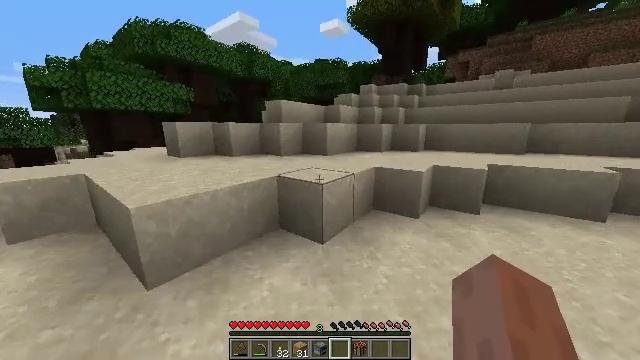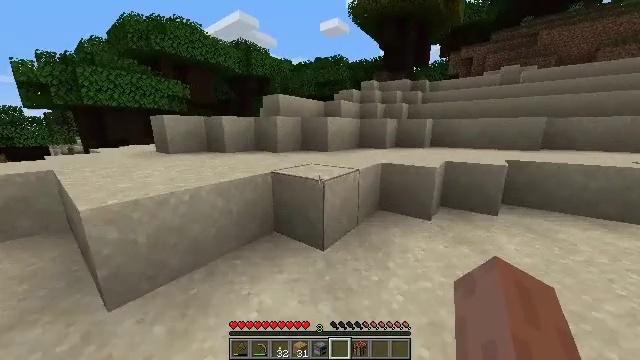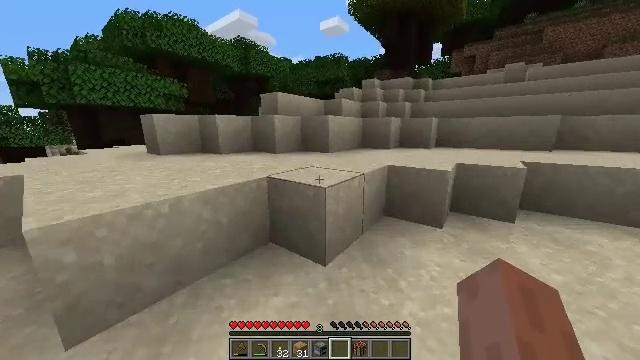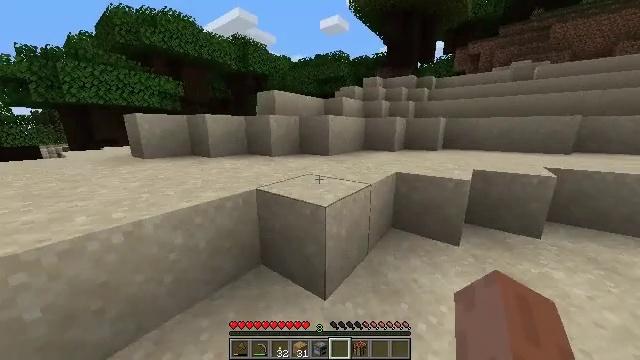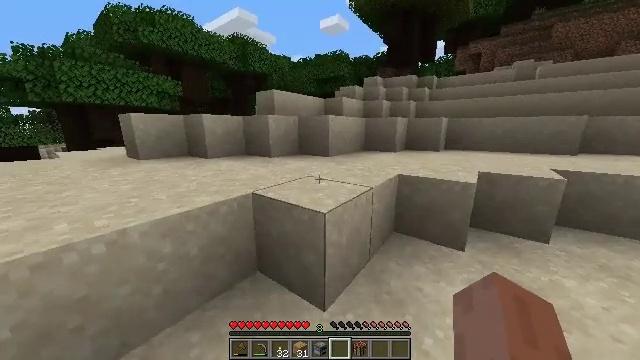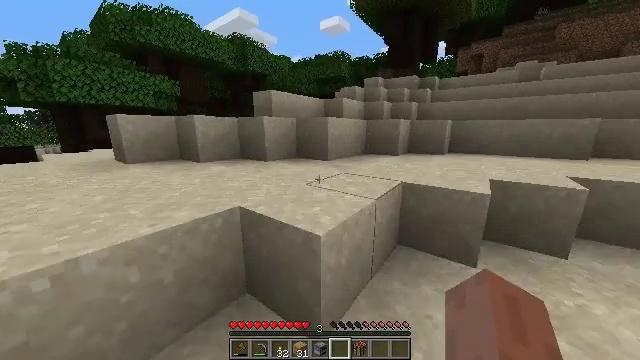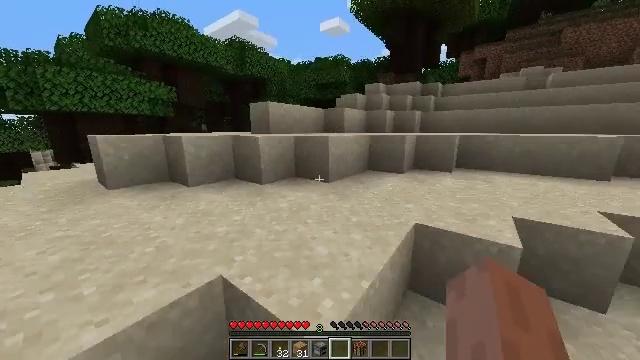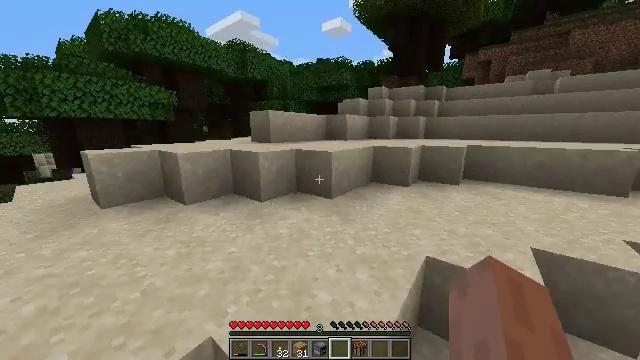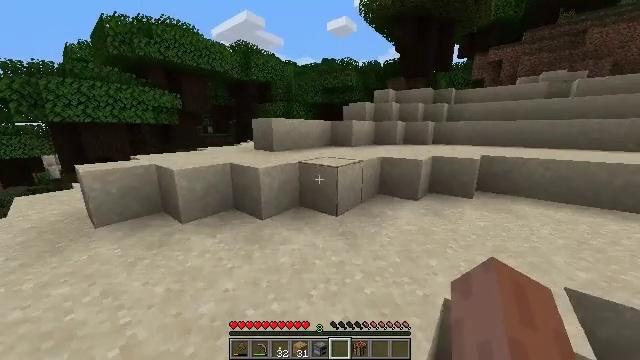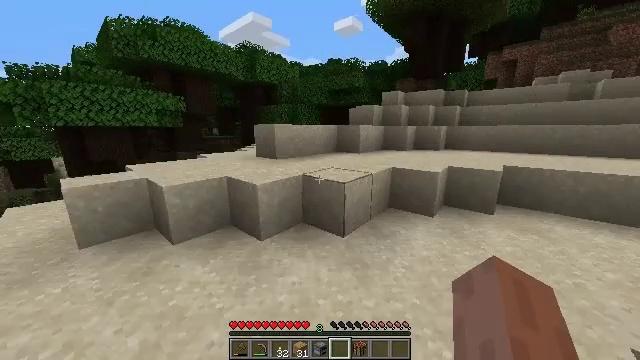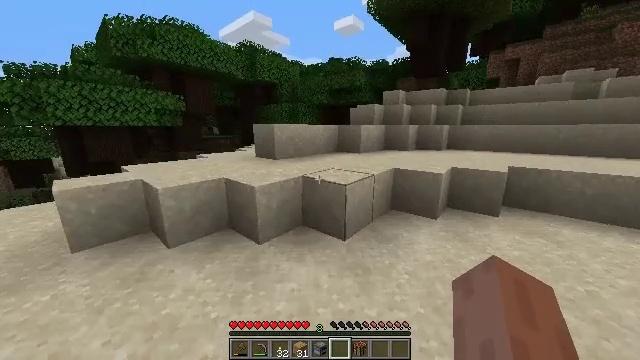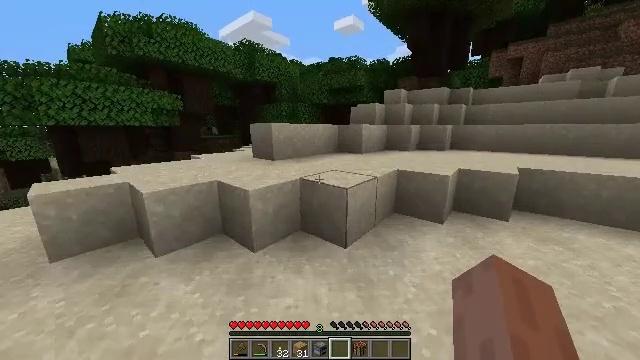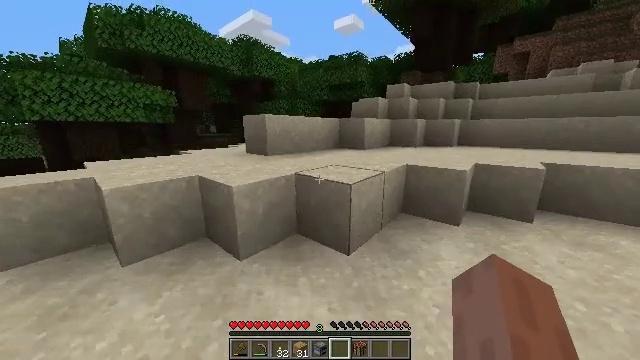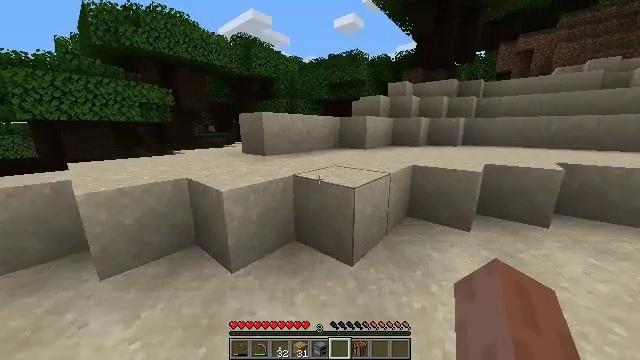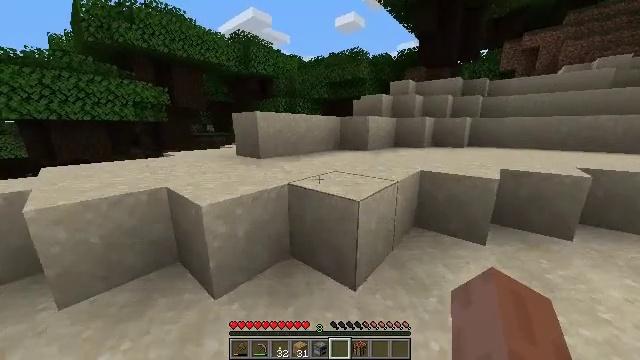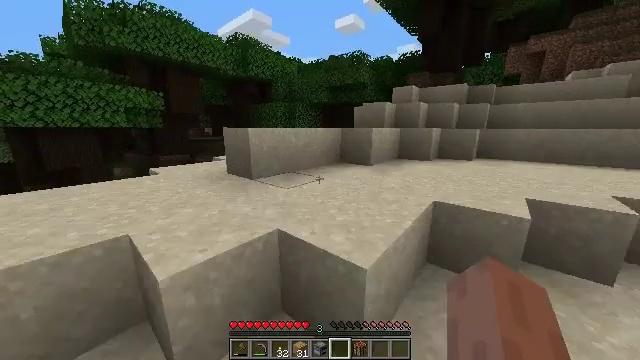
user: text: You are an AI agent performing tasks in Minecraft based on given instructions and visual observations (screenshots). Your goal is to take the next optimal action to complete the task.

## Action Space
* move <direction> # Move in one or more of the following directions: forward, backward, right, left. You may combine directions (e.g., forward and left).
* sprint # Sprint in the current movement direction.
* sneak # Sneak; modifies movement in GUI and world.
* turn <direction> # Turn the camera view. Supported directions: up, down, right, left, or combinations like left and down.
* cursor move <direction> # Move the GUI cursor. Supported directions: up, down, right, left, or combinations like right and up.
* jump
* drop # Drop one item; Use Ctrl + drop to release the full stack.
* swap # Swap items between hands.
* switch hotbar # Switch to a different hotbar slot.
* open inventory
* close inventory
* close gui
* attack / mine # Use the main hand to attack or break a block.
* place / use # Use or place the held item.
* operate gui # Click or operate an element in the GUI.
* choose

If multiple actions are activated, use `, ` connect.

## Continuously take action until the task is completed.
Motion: motion action
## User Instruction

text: Obtain red mushroom blocks for decoration.
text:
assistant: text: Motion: move forward, sprint
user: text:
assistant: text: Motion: move forward, sprint
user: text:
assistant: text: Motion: move forward, sprint
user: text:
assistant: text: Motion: move forward, sprint
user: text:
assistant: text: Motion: move forward, sprint, jump
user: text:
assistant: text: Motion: move forward, sprint, jump
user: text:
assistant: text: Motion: move forward, sprint, jump
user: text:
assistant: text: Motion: move forward, sprint, turn left
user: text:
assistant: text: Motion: move forward, sprint, turn left
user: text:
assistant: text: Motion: move forward, sprint
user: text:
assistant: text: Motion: move forward, sprint
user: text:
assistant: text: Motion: move forward, sprint
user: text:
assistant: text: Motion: move forward, sprint
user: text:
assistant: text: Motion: move forward, sprint
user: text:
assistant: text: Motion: move forward, sprint, jump
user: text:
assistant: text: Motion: move forward, sprint, jump
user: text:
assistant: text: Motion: move forward, sprint, jump
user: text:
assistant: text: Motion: move forward, sprint, jump
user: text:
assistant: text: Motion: move forward, sprint, jump
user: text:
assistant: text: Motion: move forward, sprint
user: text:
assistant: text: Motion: move forward, sprint
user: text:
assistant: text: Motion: move forward, sprint
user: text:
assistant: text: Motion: move forward, sprint, jump
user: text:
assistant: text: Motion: move forward, sprint, jump
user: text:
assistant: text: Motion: move forward, sprint, jump
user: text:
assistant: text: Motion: move forward, sprint, jump
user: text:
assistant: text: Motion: move forward, sprint, jump
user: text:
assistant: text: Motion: move forward, sprint, jump
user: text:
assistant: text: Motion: move forward, sprint, jump
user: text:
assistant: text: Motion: move forward, sprint